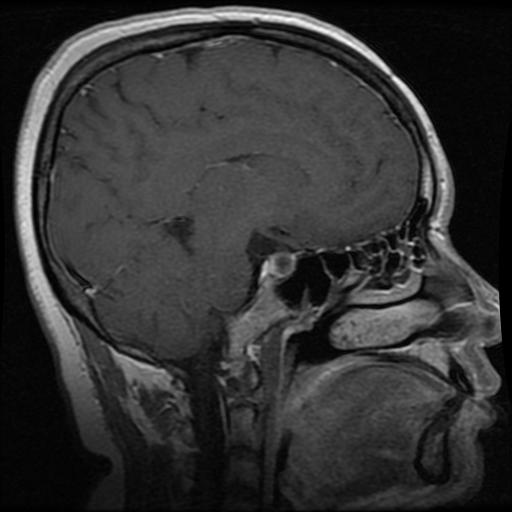
Label: pituitary